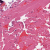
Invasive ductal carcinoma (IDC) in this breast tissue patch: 0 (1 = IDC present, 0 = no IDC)